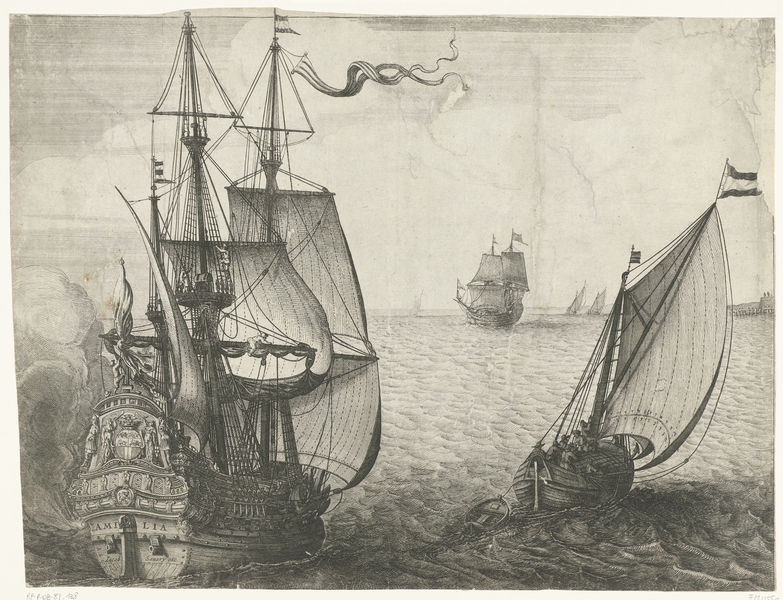
Titel: Aemilia, het vlaggenschip van Tromp, ca. 1635
Standort: Amsterdam
Institution: Rijksmuseum
Schlagwörter: men, people, wooden, smoke, cloud, clouds, sky, boat, landscape, ocean, sea, see, ship, water, waves, horizon, spain, spanish, drawing, black and white, sketch, battle, boats, mast, rope, sail, sailor, sailors, storm, wind, flag, fahne, flags, pencil, schiff, war, ships, rowboat, port, meer, segel, sailing, sails, row, bow, stich, trade, windy, masten, masts, hull, captain, paddle, dampf, illegal navigation, ruder, chips, heck, spanien, skipper, takelage, beiboot, amilia, dampüf, kanonen, seeleute, matrosen, fregatt